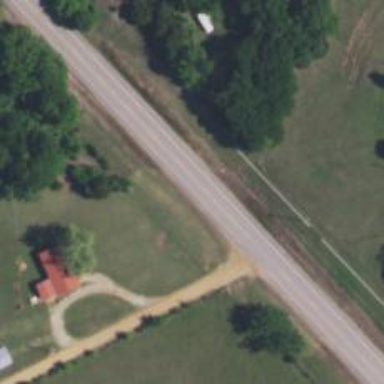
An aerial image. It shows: Primary road with asphalt surface.